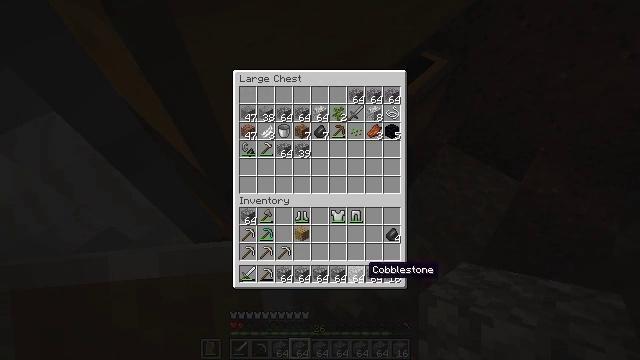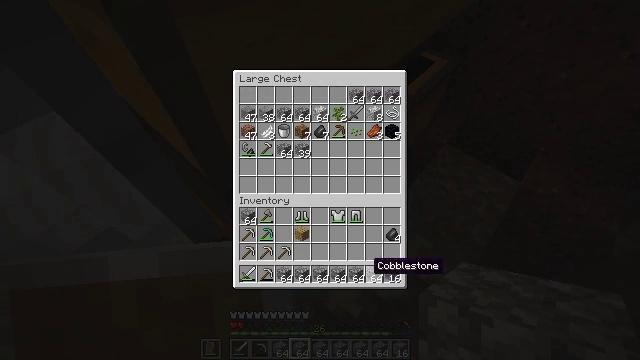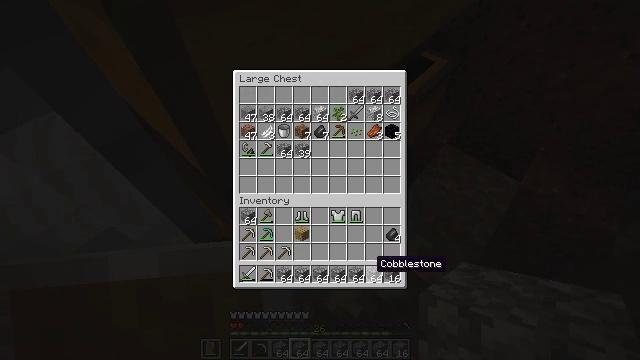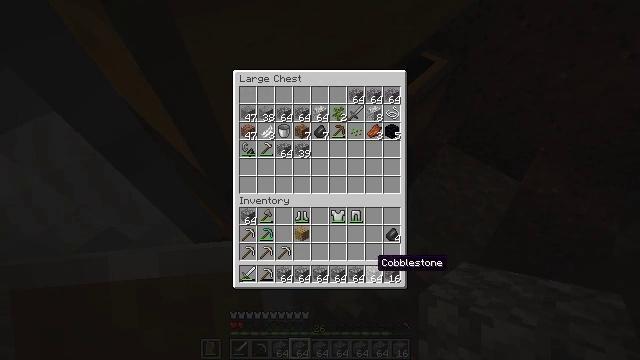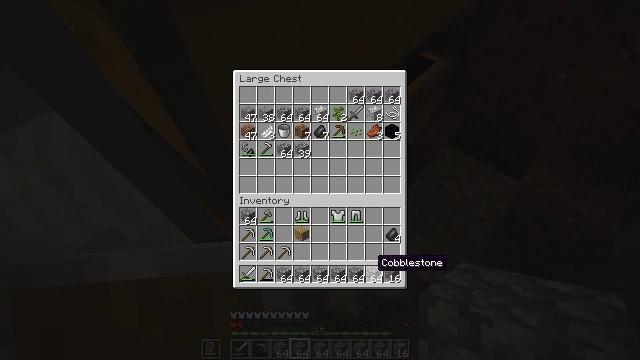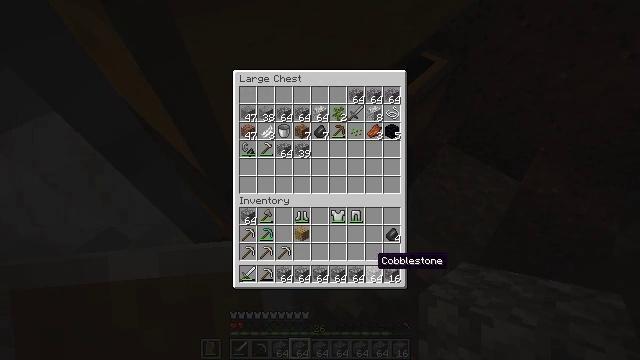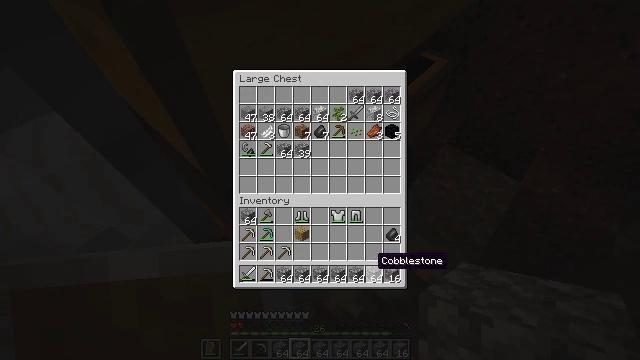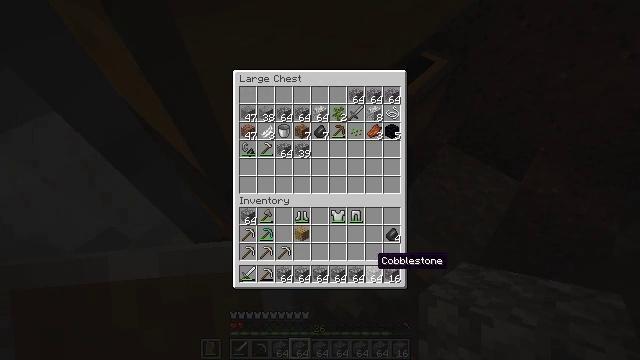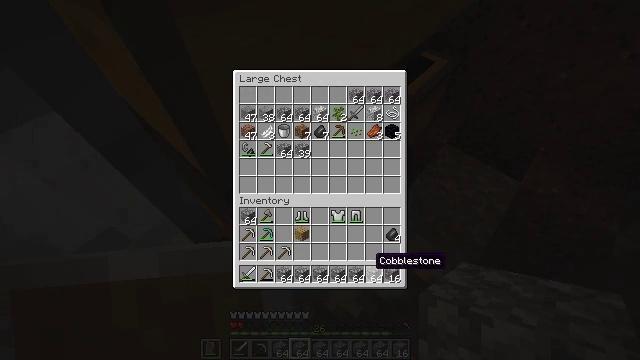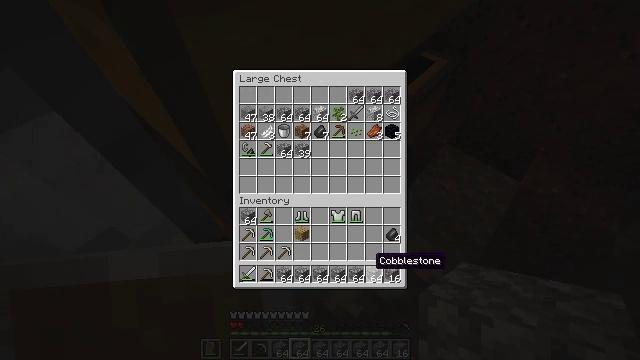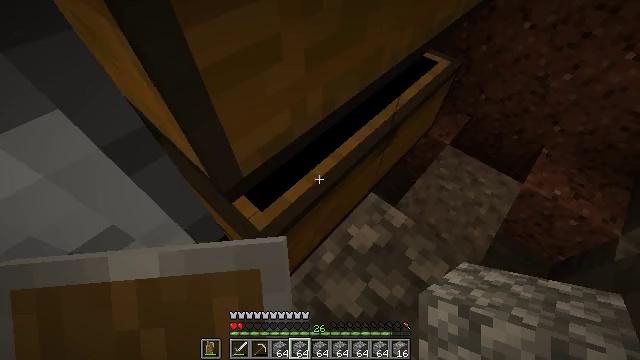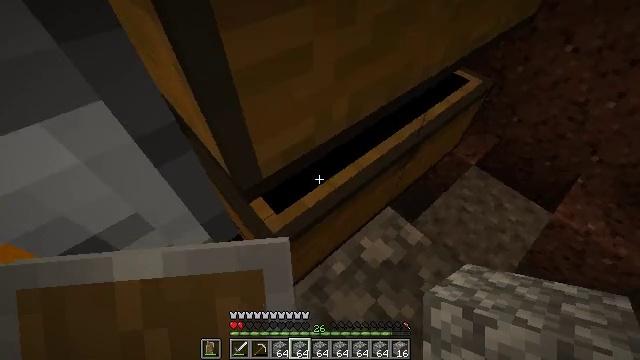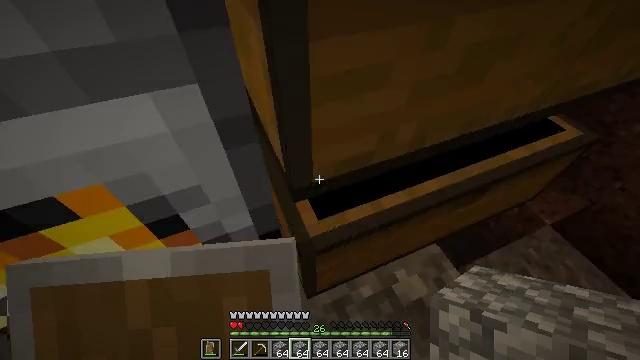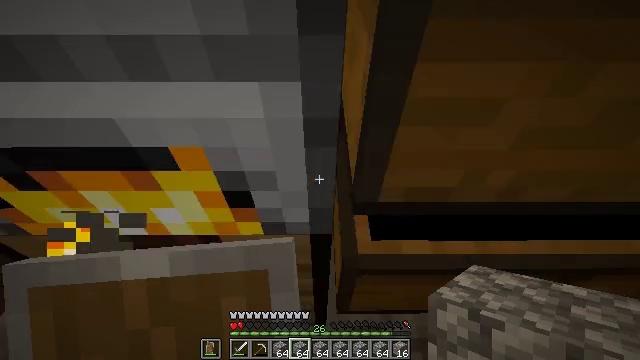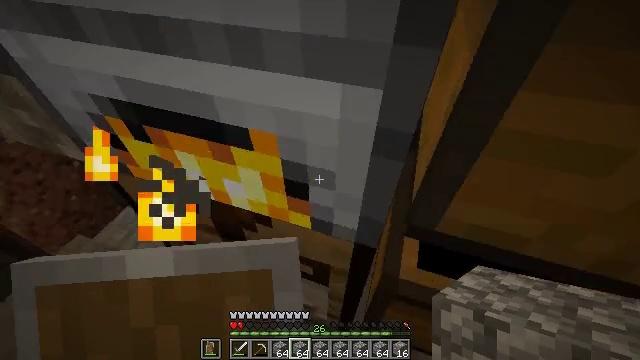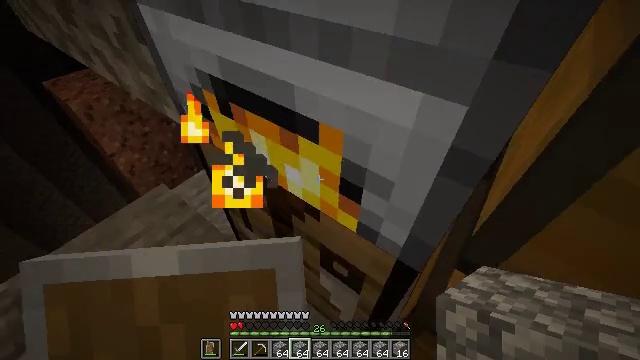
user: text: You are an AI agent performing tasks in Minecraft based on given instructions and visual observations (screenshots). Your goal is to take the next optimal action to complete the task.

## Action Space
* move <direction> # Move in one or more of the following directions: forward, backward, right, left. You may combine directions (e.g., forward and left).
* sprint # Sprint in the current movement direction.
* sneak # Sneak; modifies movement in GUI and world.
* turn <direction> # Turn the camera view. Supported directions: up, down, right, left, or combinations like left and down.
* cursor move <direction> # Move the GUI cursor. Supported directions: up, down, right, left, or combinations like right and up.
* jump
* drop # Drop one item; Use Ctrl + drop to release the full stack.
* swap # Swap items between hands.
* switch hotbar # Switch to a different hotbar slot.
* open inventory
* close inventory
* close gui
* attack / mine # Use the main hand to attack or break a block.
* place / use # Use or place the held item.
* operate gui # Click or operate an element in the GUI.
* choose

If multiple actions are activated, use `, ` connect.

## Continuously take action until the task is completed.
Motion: motion action
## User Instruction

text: Use cobblestones to craft a cobblestone wall.
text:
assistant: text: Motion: no_op
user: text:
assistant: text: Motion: no_op
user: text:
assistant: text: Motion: no_op
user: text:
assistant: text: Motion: no_op
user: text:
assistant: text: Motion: no_op
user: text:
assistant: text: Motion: no_op
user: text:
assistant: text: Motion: no_op
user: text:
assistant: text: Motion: no_op
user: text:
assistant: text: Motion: no_op
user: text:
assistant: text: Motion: close inventory
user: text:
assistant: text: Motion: turn left and up, close inventory
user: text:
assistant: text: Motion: turn left and up, close inventory
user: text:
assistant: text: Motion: turn left and up, close inventory
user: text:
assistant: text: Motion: turn left
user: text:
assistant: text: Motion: turn left
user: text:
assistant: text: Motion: turn left
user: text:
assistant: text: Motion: no_op
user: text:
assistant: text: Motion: no_op
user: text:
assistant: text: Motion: no_op
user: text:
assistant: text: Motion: no_op
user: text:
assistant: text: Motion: move left
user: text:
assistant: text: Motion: move left
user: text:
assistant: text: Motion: move left
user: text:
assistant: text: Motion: move left, turn right and down
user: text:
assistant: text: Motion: move left, turn right and down
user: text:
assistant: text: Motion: turn right and down
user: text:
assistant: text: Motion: turn right and down
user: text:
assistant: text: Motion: turn right
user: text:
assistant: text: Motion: turn right and up
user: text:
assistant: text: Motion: turn right